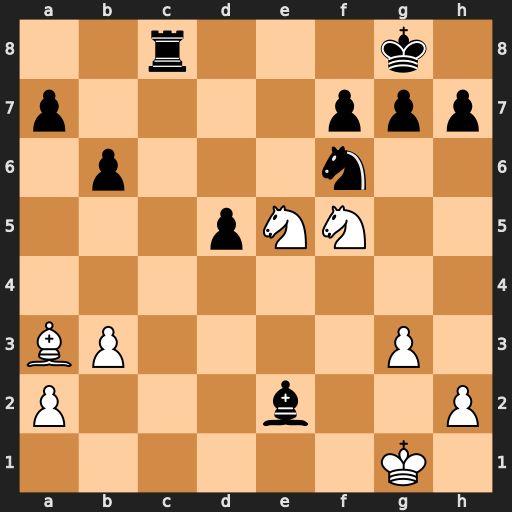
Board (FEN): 2r3k1/p4ppp/1p3n2/3pNN2/8/BP4P1/P3b2P/6K1
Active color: w
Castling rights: -
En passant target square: -
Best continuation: Ne7+ Kf8 Nxc8+